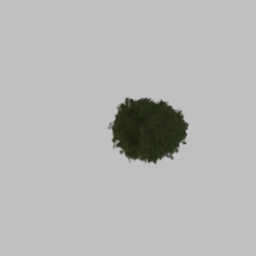
Label: nature